Field crop: maize
Growth stage: 2
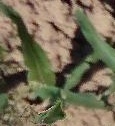
Species: maize